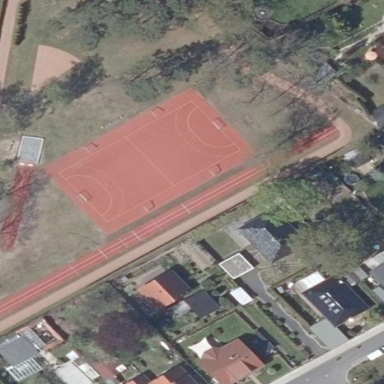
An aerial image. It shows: Sports center with multiple sports facilities on the leisure land.